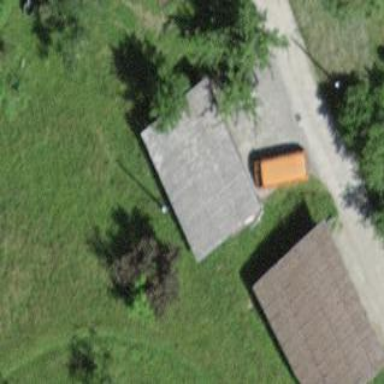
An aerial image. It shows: Garage.